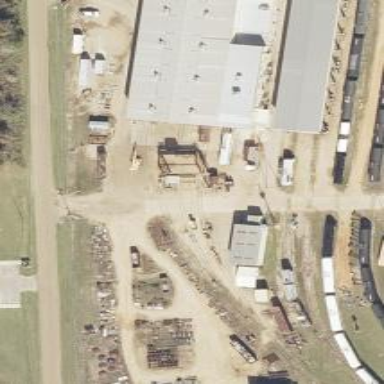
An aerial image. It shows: Rail spur service.